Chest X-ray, AP view. Patient: 65 years old, sex F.
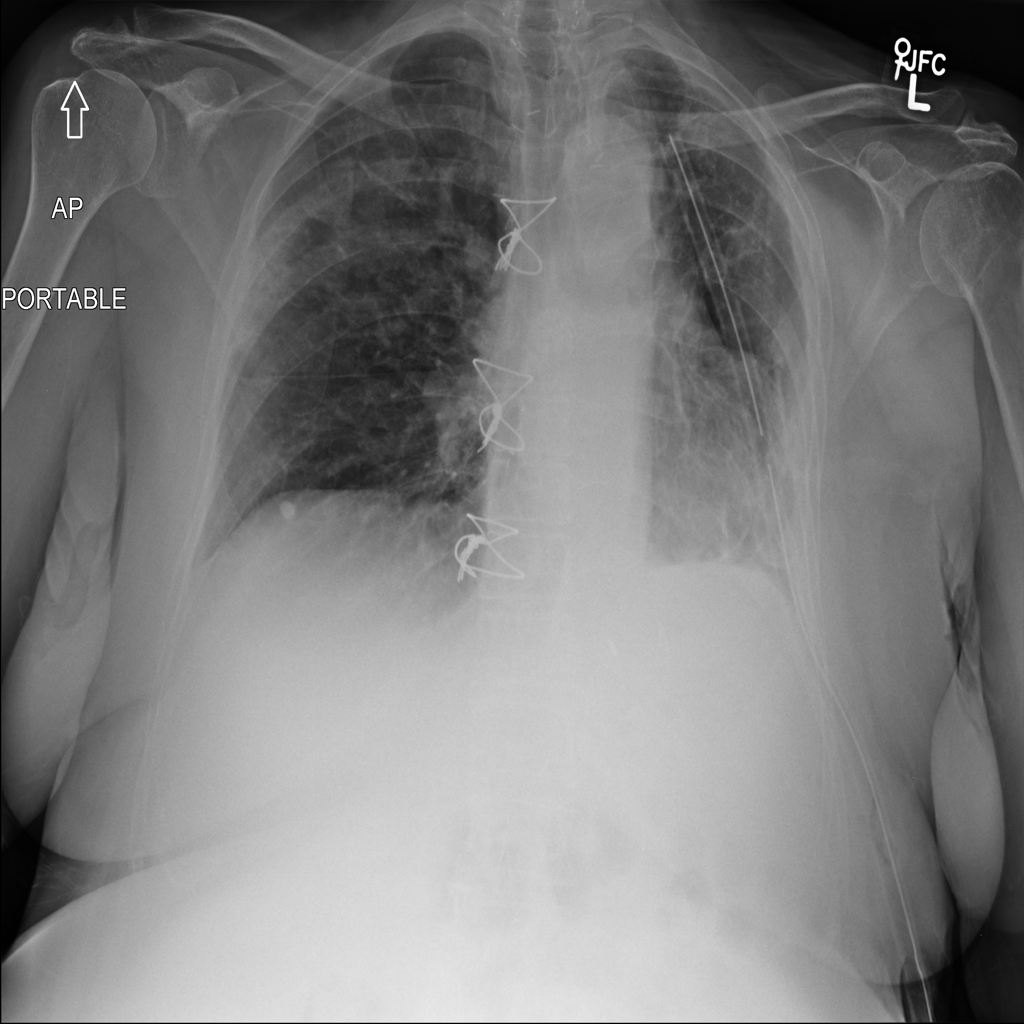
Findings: Infiltration, Pneumothorax